Interaction volume radius: 10 \u00c5
Interaction volume height: 30 \u00c5
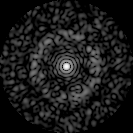
Disorder parameter: 0.8317